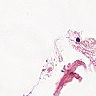
Metastatic tissue present: no